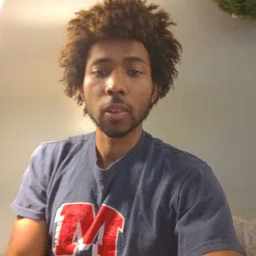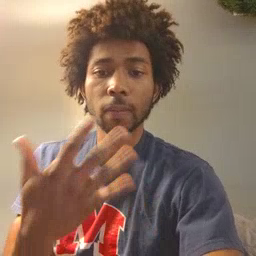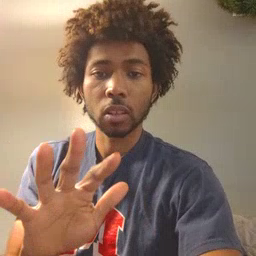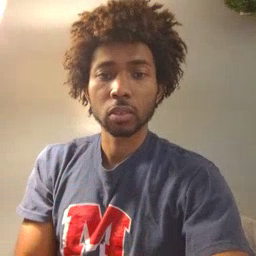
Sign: finish